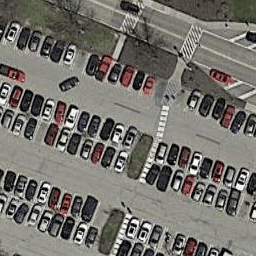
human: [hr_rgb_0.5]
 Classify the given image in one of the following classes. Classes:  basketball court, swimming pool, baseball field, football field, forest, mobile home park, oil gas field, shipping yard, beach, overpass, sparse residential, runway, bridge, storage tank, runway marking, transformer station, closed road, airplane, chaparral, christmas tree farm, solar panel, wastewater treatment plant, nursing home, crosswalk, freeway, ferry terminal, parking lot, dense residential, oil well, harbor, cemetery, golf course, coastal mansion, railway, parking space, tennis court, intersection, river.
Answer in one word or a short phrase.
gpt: parking lot